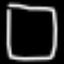
Label: square